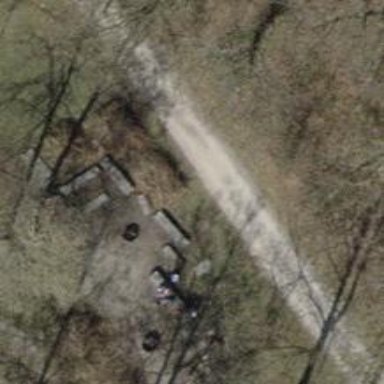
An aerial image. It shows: Bench for seating.